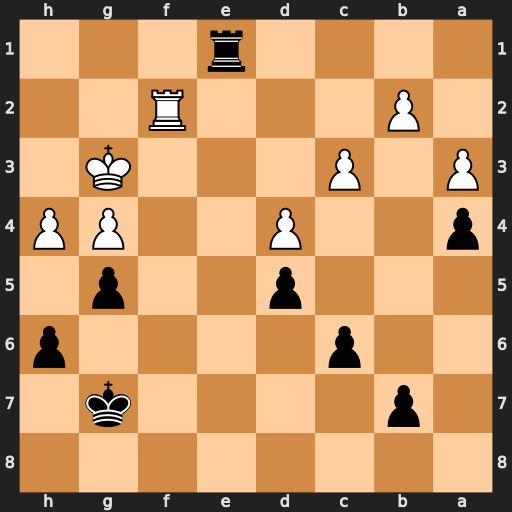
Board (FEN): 8/1p4k1/2p4p/3p2p1/p2P2PP/P1P3K1/1P3R2/4r3
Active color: b
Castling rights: -
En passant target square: -
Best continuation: Re3+ Kh2 gxh4